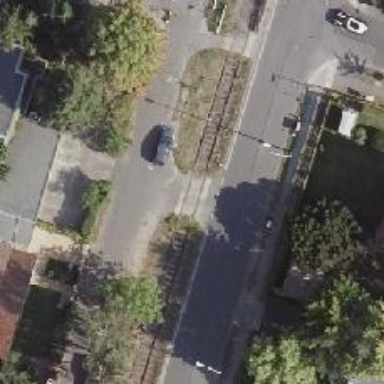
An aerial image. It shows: Uncontrolled level crossing on the railway.